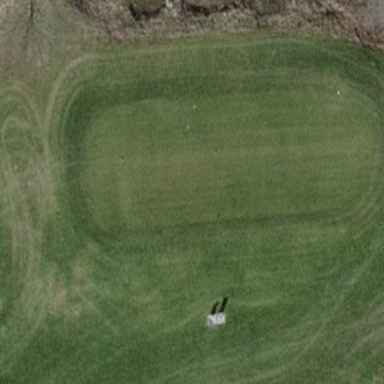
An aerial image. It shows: Golf tee on grassy land.